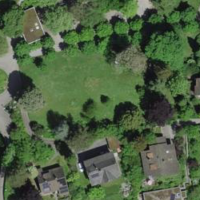
EUNIS habitat code: 53
Species observed at this site:
Chaerophyllum temulum